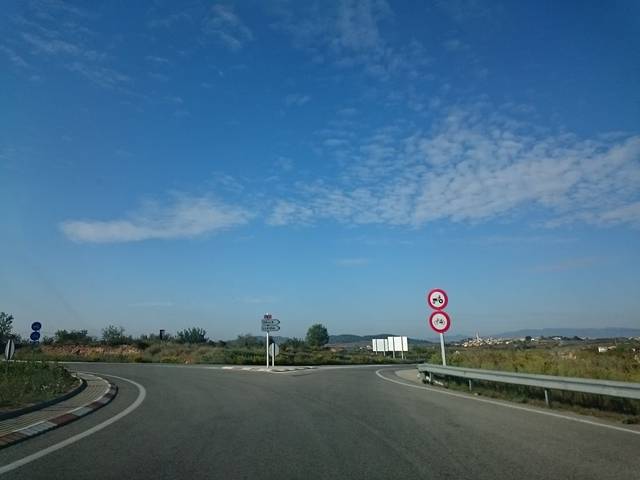
Region: Spain
Coordinates: 41.283, 1.422